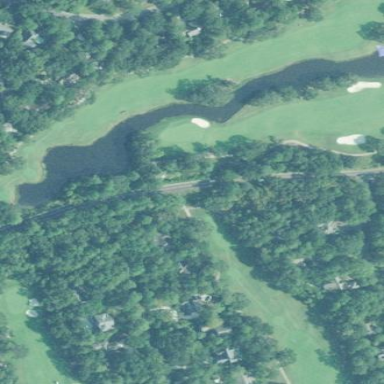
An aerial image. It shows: Scenic view of water hazard on golf course. The natural water feature adds beauty to the landscape.